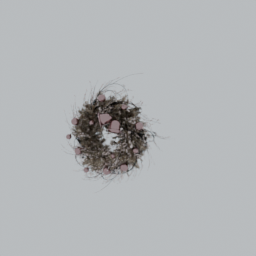
Label: decoration